Question: I need to center the logo in the middle of the container and not in the middle of the space between the start 'div' and end 'div'. Is there any way to do it with using flexbox?
Here's a snapshot of the logo centered in the middle of the space between the two 'div's:

'''
/* =======Header Start======= */
.bar-wrapper{
display: flex;
flex-direction: row;
justify-content: space-between;
align-items: baseline;
padding-bottom: 15px;
border-bottom: 2px solid #3e3e3e !important;
}
/* =======Social Icons======= */
.social-icons-list {
padding-left: 0;
list-style: none;
}
.social-icons-list li {
display: inline-block;
margin-right: 13px;
}
.social-icons-list .fab {
width: 30px;
height: 30px;
line-height: 25px;
border: 2px solid #3e3e3e;
text-align: center;
color: #3e3e3e;
border-radius: 50%;
}
/* =======Social Icons End======= */
.search-btn a{
color: #3e3e3e;
}
.search-btn .fas{
font-size: 26px;
}
.logo img{
align-self: center;
}
'''
'''
<div class="container">
<div class="bar-wrapper">
<div class="social-icons">
<ul class="social-icons-list">
<li> <a href="#"><i class="fab fa-facebook-f"></i></a></li>
<li> <a href="#"><i class="fab fa-twitter"></i></a></li>
<li> <a href="#"><i class="fab fa-google-plus-g"></i></a></li>
<li> <a href="#"><i class="fab fa-youtube"></i></a></li>
<li> <a href="#"><i class="fab fa-instagram"></i></a></li>
</ul>
</div>
<div class="logo">
<img src="imgs/Logo.png" alt="logo">
</div>
<div class="search-btn">
<a href="#"><i class="fas fa-search"></i></a>
</div>
</div>
</div>
'''
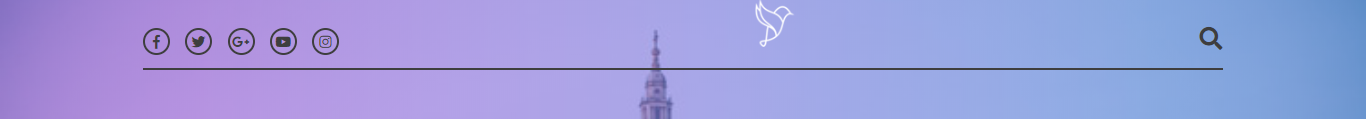
Answer: First of all, you should delete property 'align-self: center;' on .logo img. You define spaces between the elements of flexbox by adding 'justify-content: space-between;', aligning makes no sense in this case.
This property incl. its value 'justify-content: space-between;' computes the spaces between the items automatically and, actually, the spaces must be proportional. However, the widths of the elements in the flexbox are different which makes the spaces between them different as well. Try to add to each item in flexbox 'min-width'-property and it should fix your problem.